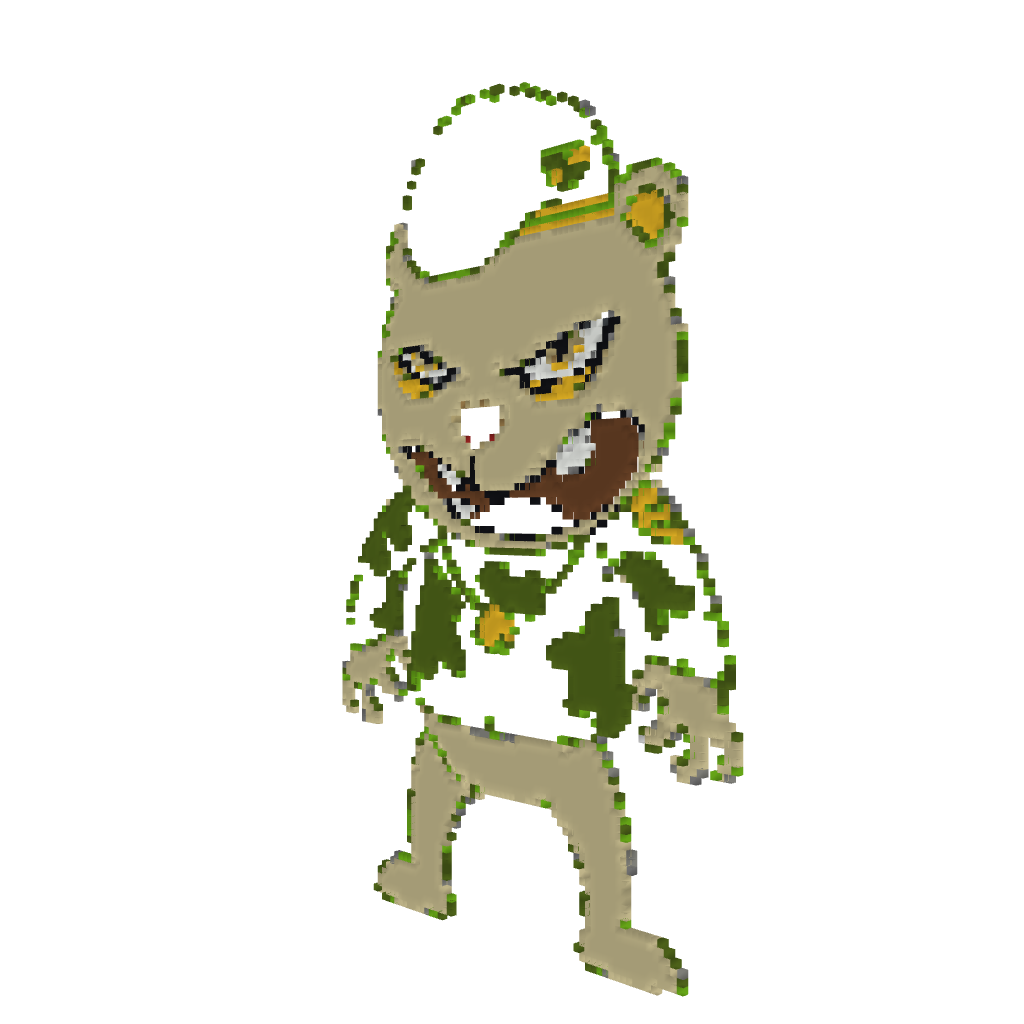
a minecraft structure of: Happy tree friends [flippy]